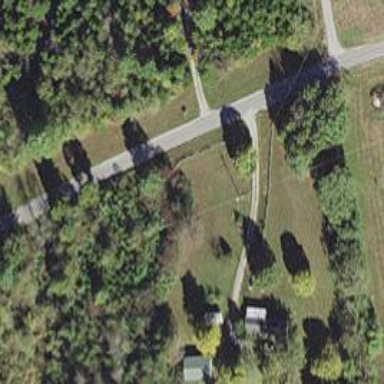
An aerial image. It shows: Driveway leading to service road.